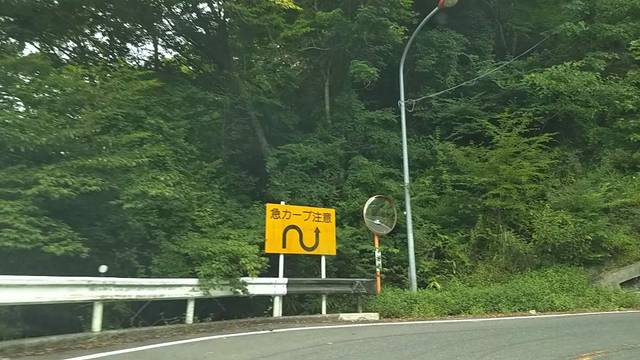
Region: Japan
Coordinates: 35.203, 139.053